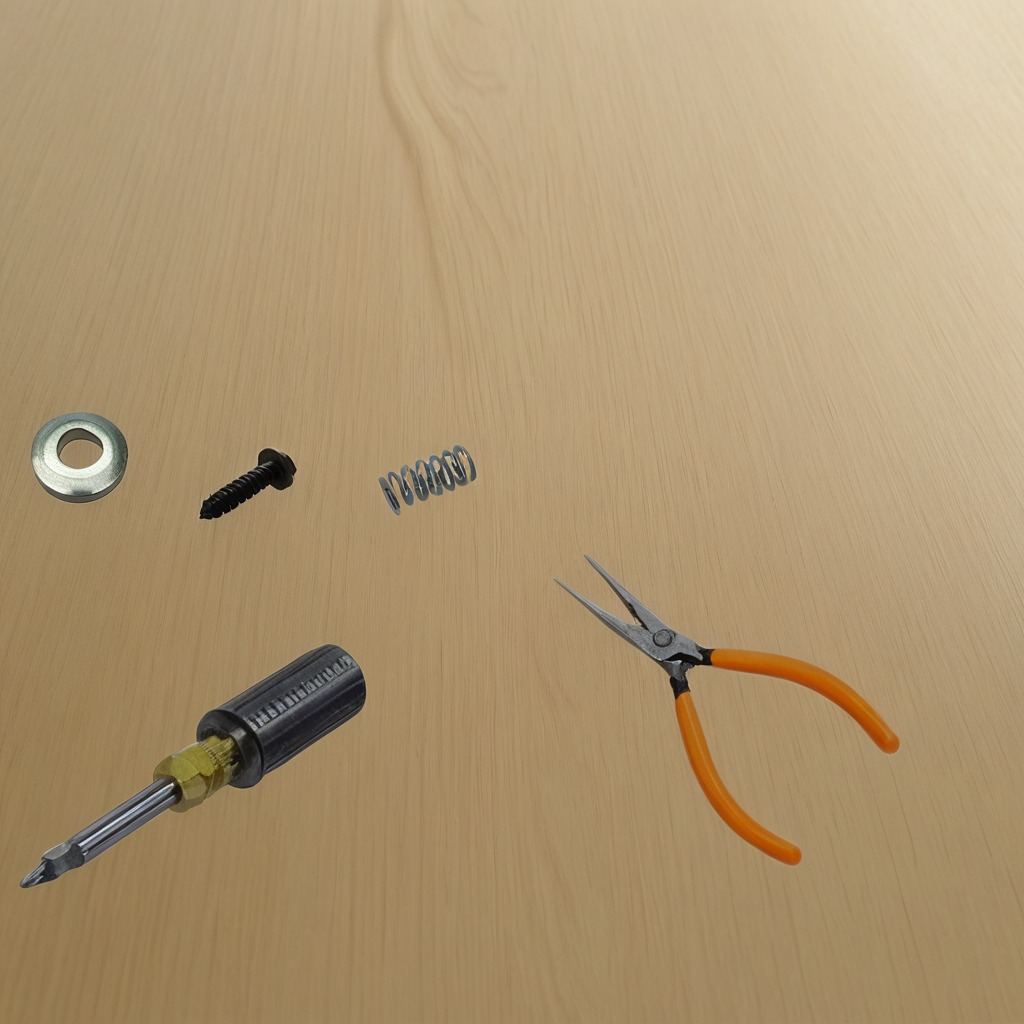
A flat metal washer, a metal machine screw, pliers, a coiled metal spring, and a screwdriver are lying on the plywood surface.